Interaction volume radius: 10 \u00c5
Interaction volume height: 30 \u00c5
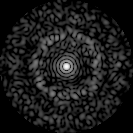
Disorder parameter: 0.8285